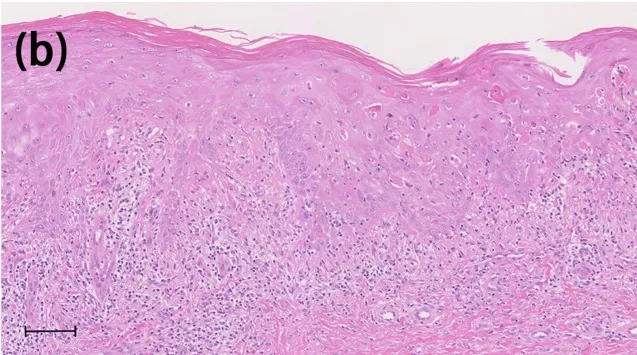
Histological features. Case 2 (B) Histopathological examination showed severe interface dermatitis with confluent apoptotic keratinocytes and perivascular lymphocyte and eosinophil infiltration was observed in the upper dermis. The scale bar indicates 100mm.
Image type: pathology (h&e)